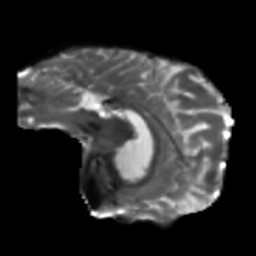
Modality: T2w
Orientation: sagittal
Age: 37
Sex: female
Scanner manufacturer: siemens
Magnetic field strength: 3 T
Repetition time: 5.47 s
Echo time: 0.0854 s